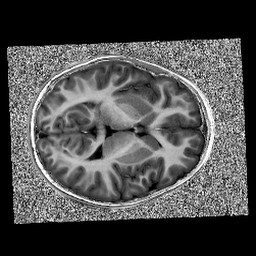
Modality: UNIT1
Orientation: axial
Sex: male
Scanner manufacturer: siemens
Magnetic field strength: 3 T
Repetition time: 5 s
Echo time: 0.00368 s